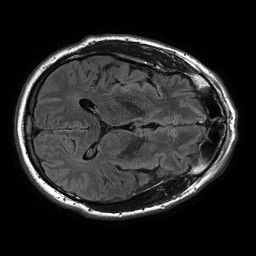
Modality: FLAIR
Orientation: axial
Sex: male
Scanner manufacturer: philips
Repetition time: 11 s
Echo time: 0.125 s